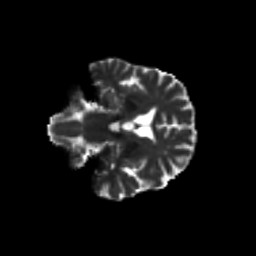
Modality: T2w
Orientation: coronal
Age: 65
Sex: male
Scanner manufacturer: siemens
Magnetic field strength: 3 T
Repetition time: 8.6 s
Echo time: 0.095 s